Question: I am new to SQL so bear with me. I am returning data from multiple tables. Followed is my SQL (let me know if there is a better approach):
'''
SELECT [NonScrumStory].[IncidentNumber], [NonScrumStory].[Description], [DailyTaskHours].[ActivityDate], [Application].[AppName], [SupportCatagory].[Catagory], [DailyTaskHours].[PK_DailyTaskHours],n [NonScrumStory].[PK_NonScrumStory]
FROM [NonScrumStory], [DailyTaskHours], [Application], [SupportCatagory]
WHERE ([NonScrumStory].[UserId] = 26)
AND ([NonScrumStory].[PK_NonScrumStory] = [DailyTaskHours].[NonScrumStoryId])
AND ([NonScrumStory].[CatagoryId] = [SupportCatagory].[PK_SupportCatagory])
AND ([NonScrumStory].[ApplicationId] = [Application].[PK_Application])
AND ([NonScrumStory].[Deleted] != 1)
AND [DailyTaskHours].[ActivityDate] >= '1/1/1990'
ORDER BY [DailyTaskHours].[ActivityDate] DESC
'''
This is what is being returned:

This is nearly correct. I only want it to return one copy of PK_NonScrumStory though and I can't figure out how. Essentially, I only want it to return one copy so one of the top two rows would not be returned.
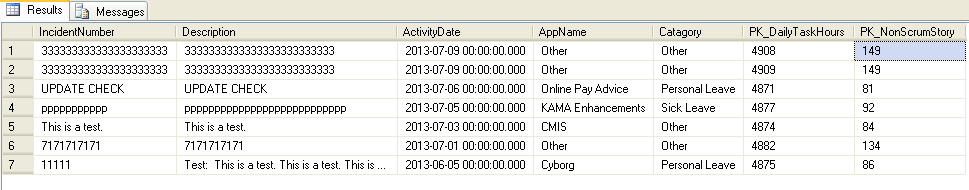
Answer: You could group by the NonScrumStore columns, and then aggregate the other columns like this:
'''
SELECT [NonScrumStory].[IncidentNumber],
[NonScrumStory].[Description],
MAX( [DailyTaskHours].[ActivityDate]),
MAX( [Application].[AppName]),
MAX([SupportCatagory].[Catagory]),
MAX([DailyTaskHours].[PK_DailyTaskHours]),
[NonScrumStory].[PK_NonScrumStory]
FROM [NonScrumStory],
[DailyTaskHours],
[Application],
[SupportCatagory]
WHERE ([NonScrumStory].[UserId] = 26)
AND ([NonScrumStory].[PK_NonScrumStory] = [DailyTaskHours].[NonScrumStoryId])
AND ([NonScrumStory].[CatagoryId] = [SupportCatagory].[PK_SupportCatagory])
AND ([NonScrumStory].[ApplicationId] = [Application].[PK_Application])
AND ([NonScrumStory].[Deleted] != 1)
AND [DailyTaskHours].[ActivityDate] >= '1/1/1990'
group by [NonScrumStory].[IncidentNumber], [NonScrumStory].[Description],[NonScrumStory].[PK_NonScrumStory]
ORDER BY 3 DESC
'''